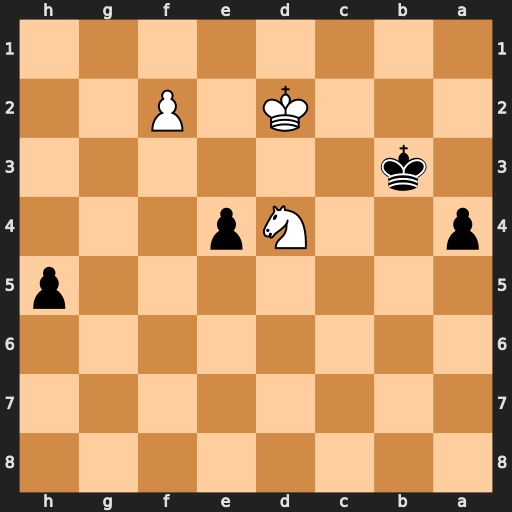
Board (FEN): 8/8/8/7p/p2Np3/1k6/3K1P2/8
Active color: b
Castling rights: -
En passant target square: -
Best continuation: Kb2 Nb5 h4